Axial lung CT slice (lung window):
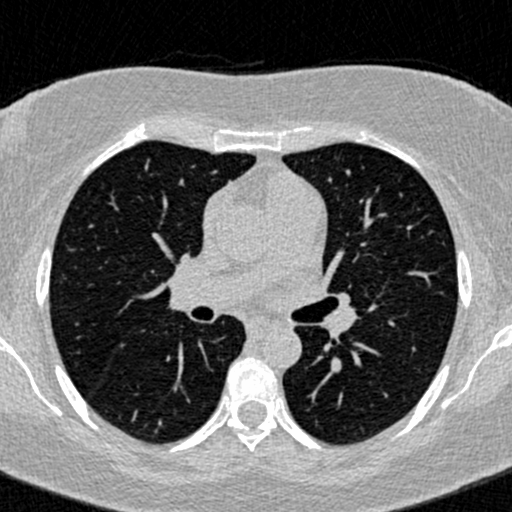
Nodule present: no